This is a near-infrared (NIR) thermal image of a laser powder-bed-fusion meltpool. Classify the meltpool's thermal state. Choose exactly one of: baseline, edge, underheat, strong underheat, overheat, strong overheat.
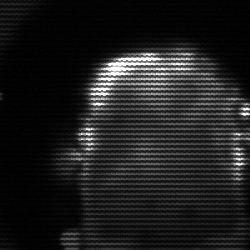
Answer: baseline